Question: i'm trying to create a specific layout with <URL>. Since i am not the CSS guy i can't figure out how to do it or if it's even possible.
It should look like this:

Maybe you can help me.
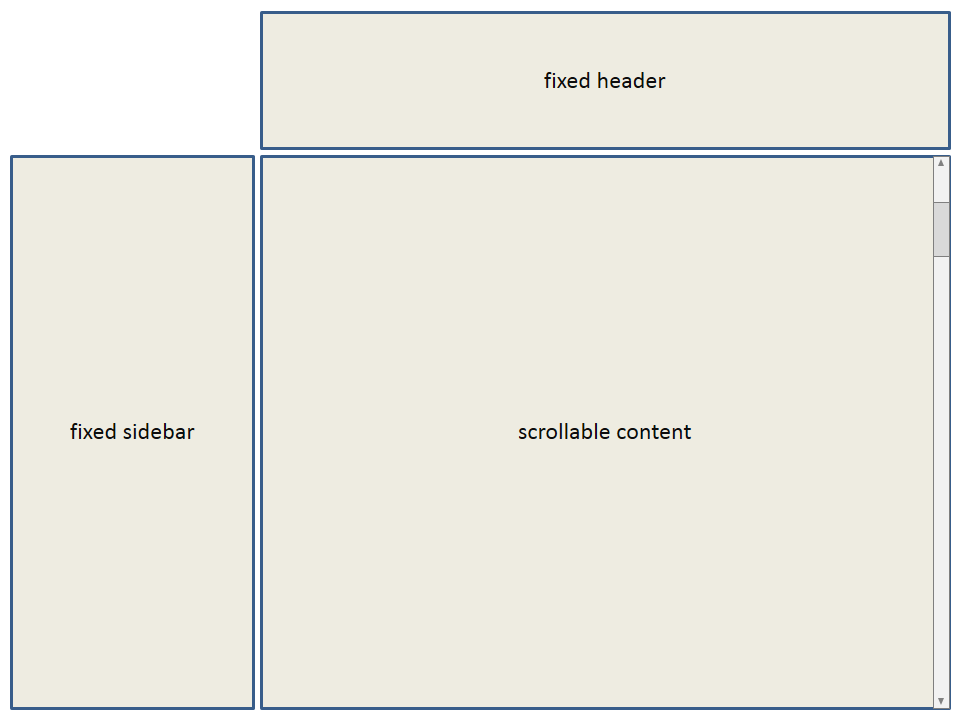
Answer: Assuming you want nothing in the top left like your diagram, you could use the following markup... <URL>
Note: The markup is based on the assumption you want nothing above the sidebar (See my comment to your question). I used the "offset" feature of bootstrap to move the header over.
Ex: '<div class="span10 offset2">'
<URL>
Another Note: You have to make a static height to only have the content div scrollable. In the example I used 200px as an example.
'''
<div class="container">
<div class="row">
<div class="span10 offset2">
<div class="page-header">
<h1>Hello World</h1>
</div>
</div>
</div>
<div class="row">
<div class="span2">
Sidebar
</div>
<div id="content" class="span10">
<h2>Bacon</h2>
<p>Bresaola pork loin shoulder sausage doner t-bone short ribs pork belly meatloaf shank. Turkey shank shankle shoulder pastrami chicken. Shoulder beef meatball meatloaf boudin turducken pancetta swine hamburger sausage jowl sirloin chuck. Prosciutto frankfurter t-bone corned beef beef capicola bacon chuck salami ribeye. Salami drumstick shankle ribeye jerky. Corned beef leberkas pastrami pork tenderloin bacon brisket flank frankfurter beef ribs fatback tongue swine tri-tip. Flank sirloin t-bone doner, bacon shankle chuck ham.</p>
<p>Bresaola pork loin shoulder sausage doner t-bone short ribs pork belly meatloaf shank. Turkey shank shankle shoulder pastrami chicken. Shoulder beef meatball meatloaf boudin turducken pancetta swine hamburger sausage jowl sirloin chuck. Prosciutto frankfurter t-bone corned beef beef capicola bacon chuck salami ribeye. Salami drumstick shankle ribeye jerky. Corned beef leberkas pastrami pork tenderloin bacon brisket flank frankfurter beef ribs fatback tongue swine tri-tip. Flank sirloin t-bone doner, bacon shankle chuck ham.</p>
</div>
</div>
</div>
'''